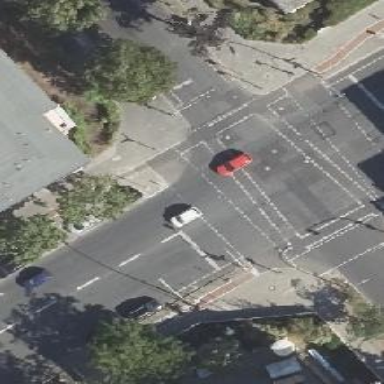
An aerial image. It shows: Road with traffic signals.